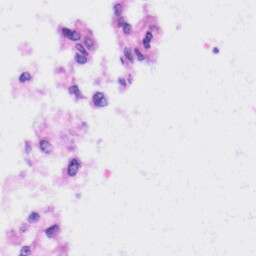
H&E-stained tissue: Liver